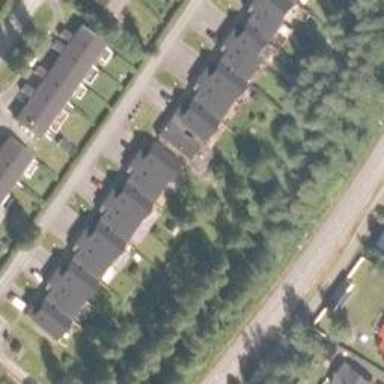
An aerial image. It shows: Terrace building.